Question: What is the measurement shown in the image?
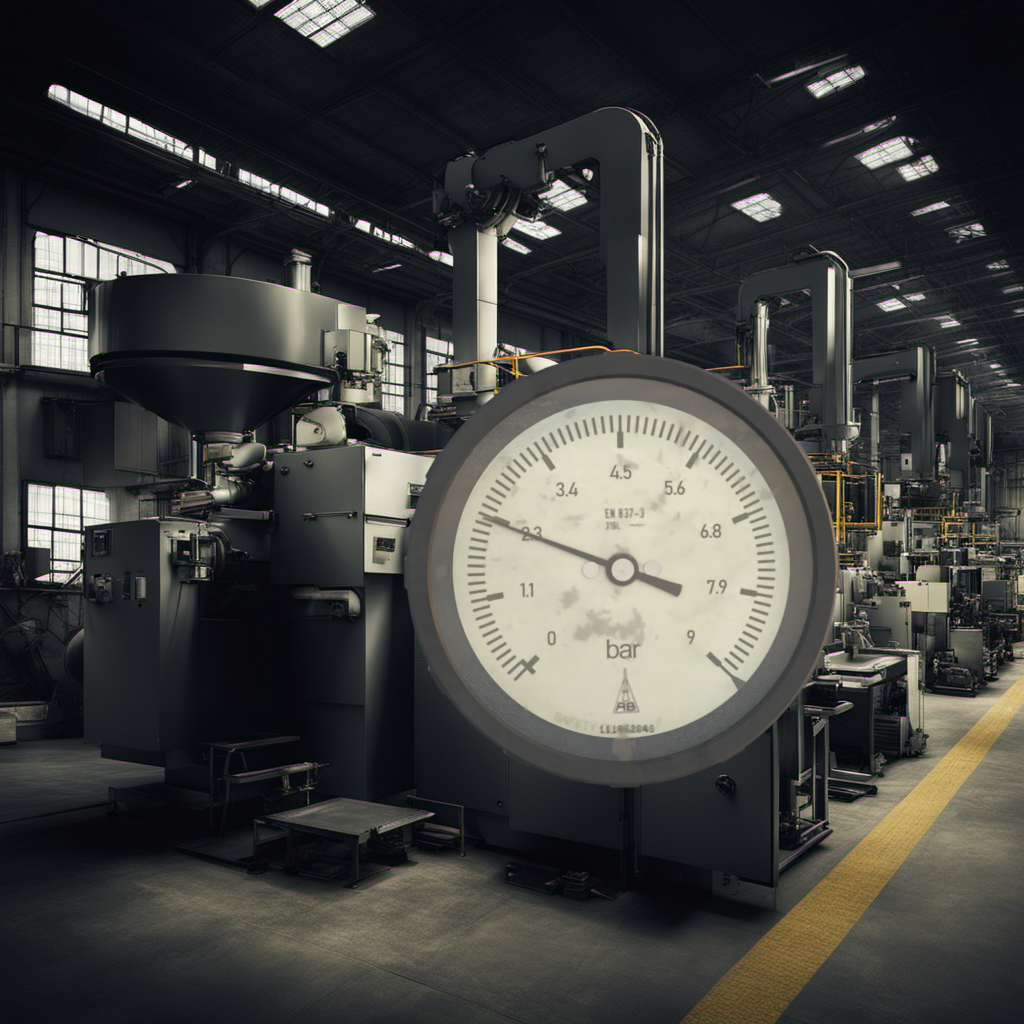
Answer: The result is 2.23
Question: What is the reading range of the measurement in the image?
Answer: The range is from 0 to 9
Question: What is the minimum and maximum value of the measurement shown in the image?
Answer: The minimum value is 0 and the maximum value is 9